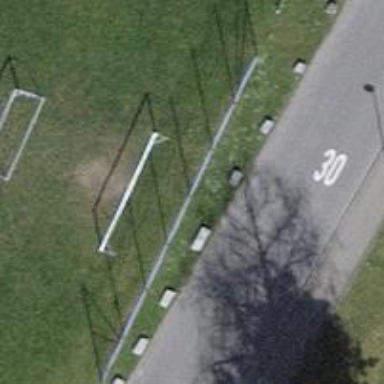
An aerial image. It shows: Block barrier.